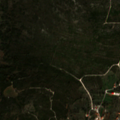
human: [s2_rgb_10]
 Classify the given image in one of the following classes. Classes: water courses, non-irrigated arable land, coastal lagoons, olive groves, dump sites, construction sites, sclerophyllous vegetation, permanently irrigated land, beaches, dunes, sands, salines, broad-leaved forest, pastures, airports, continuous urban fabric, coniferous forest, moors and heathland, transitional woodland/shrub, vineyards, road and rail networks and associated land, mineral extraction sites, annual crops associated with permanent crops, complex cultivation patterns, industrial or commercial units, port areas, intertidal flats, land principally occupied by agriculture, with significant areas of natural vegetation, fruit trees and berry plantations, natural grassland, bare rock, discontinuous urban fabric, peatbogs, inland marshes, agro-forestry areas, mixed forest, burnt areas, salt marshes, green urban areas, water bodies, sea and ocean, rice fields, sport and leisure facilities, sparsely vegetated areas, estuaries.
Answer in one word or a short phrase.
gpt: olive groves, natural grassland, sclerophyllous vegetation